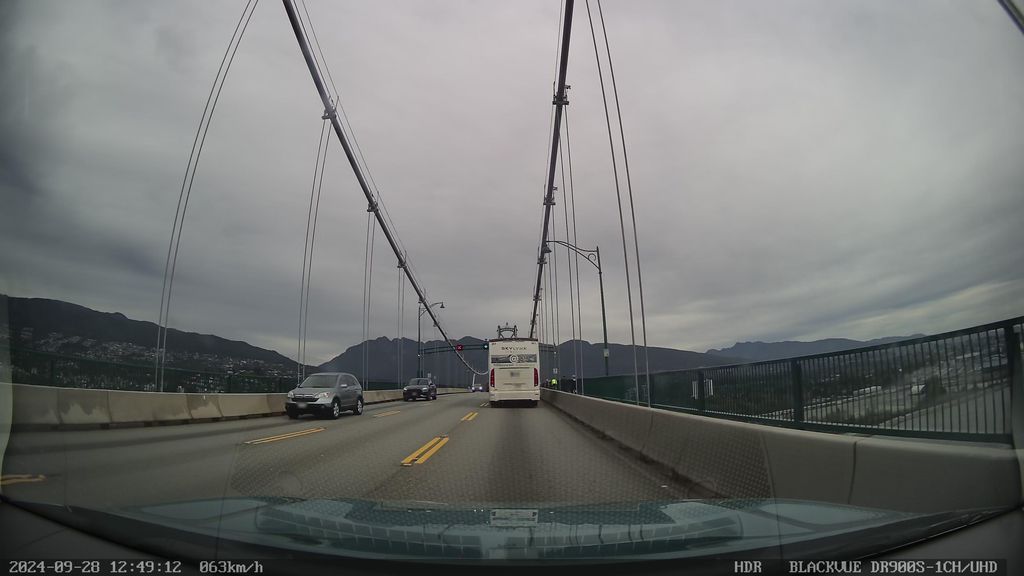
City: vancouver